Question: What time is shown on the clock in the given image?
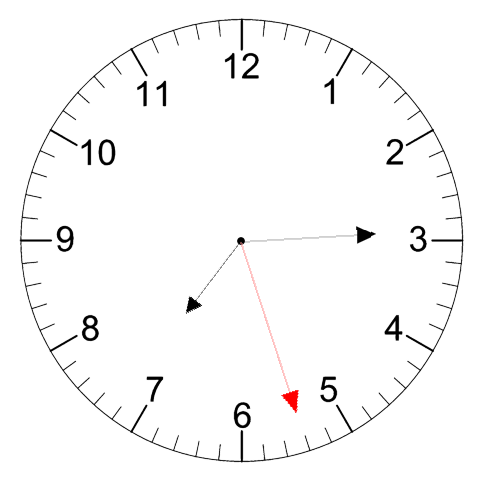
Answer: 07:14:27